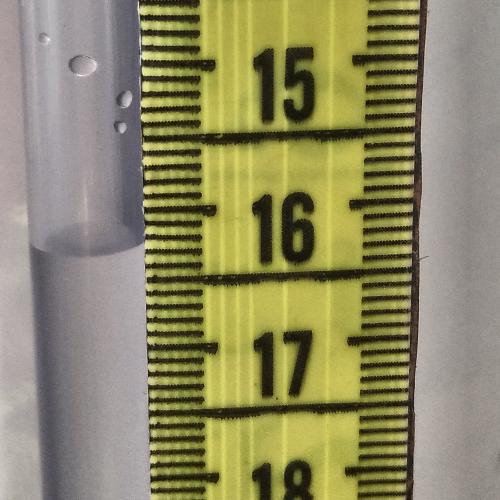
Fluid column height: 16.3 cm